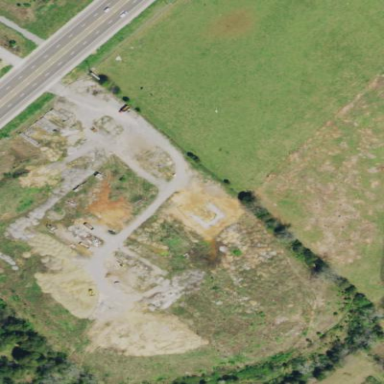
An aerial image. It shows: Brownfield site.